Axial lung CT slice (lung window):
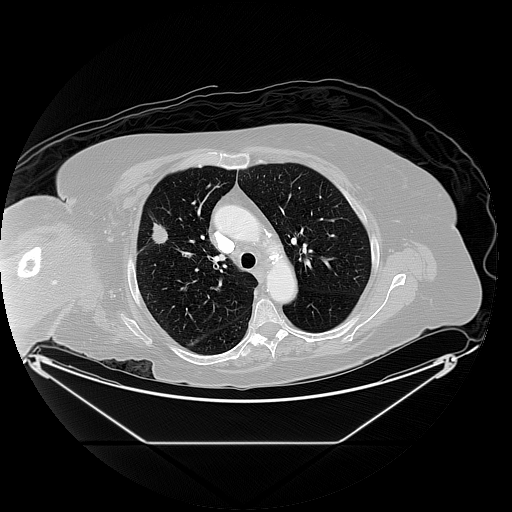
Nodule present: yes
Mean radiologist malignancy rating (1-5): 4.75